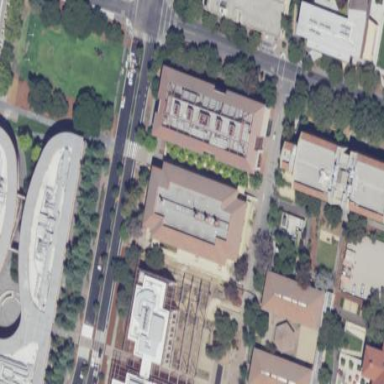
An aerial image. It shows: University building.